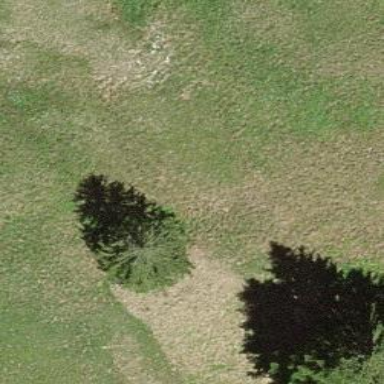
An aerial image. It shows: Single tag "natural: tree."